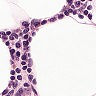
Metastatic tissue present: no